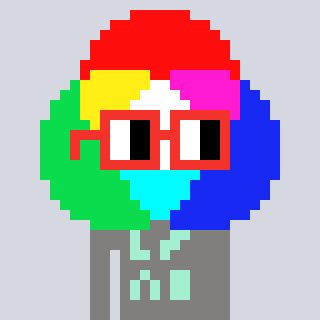
a pixel art character with square red glasses, a color circle-shaped head and a bluegrey-colored body on a cool background